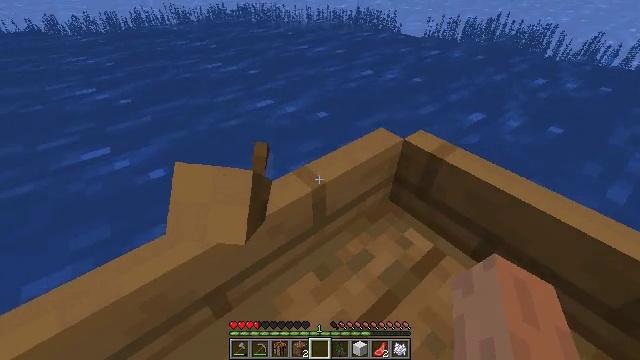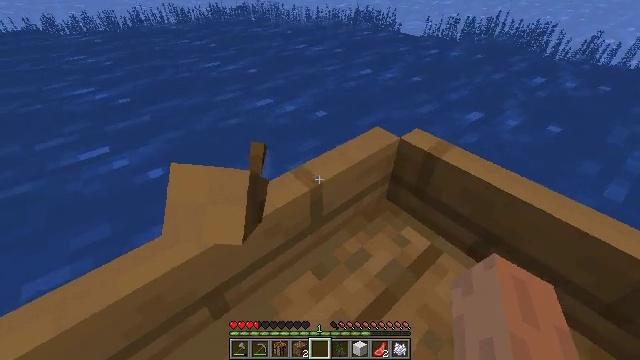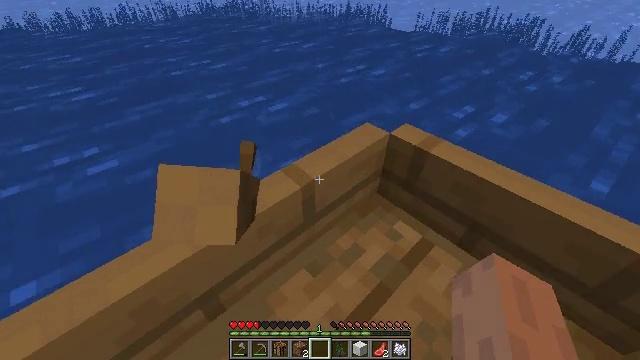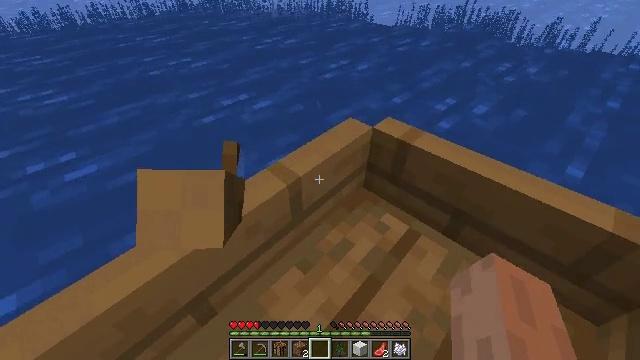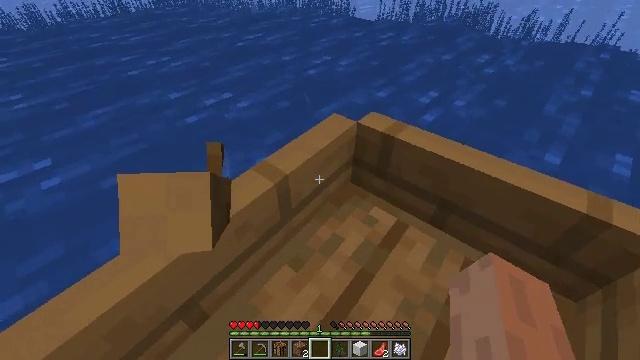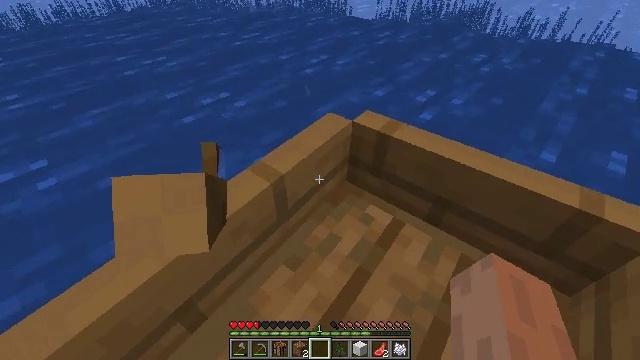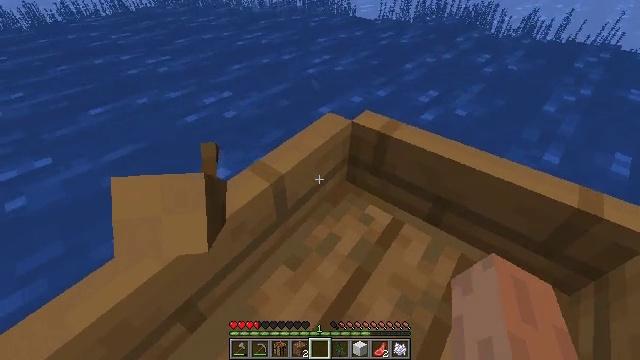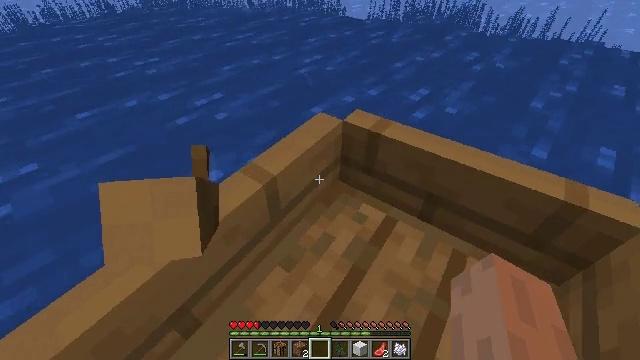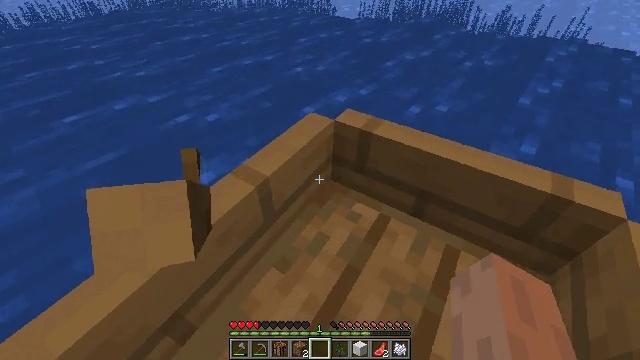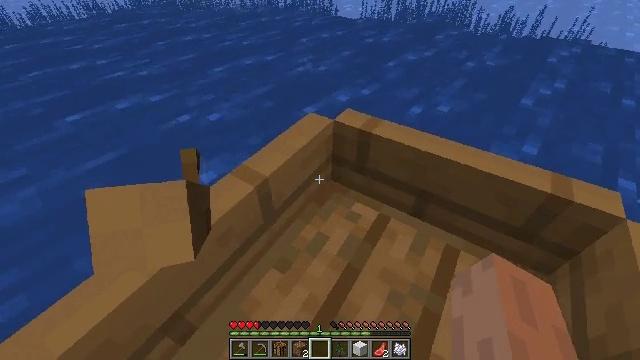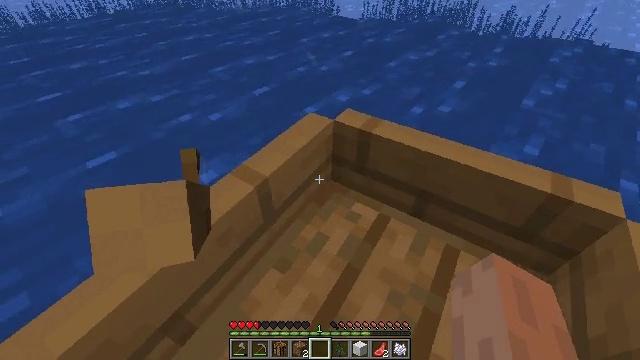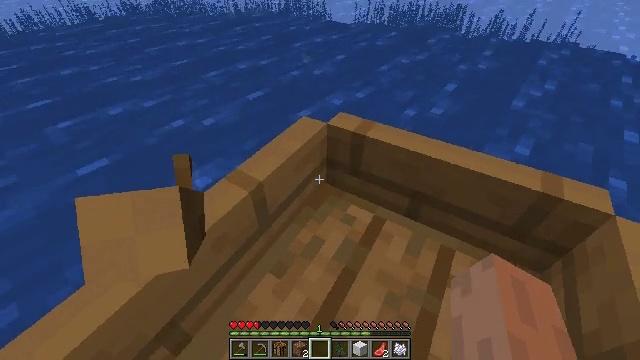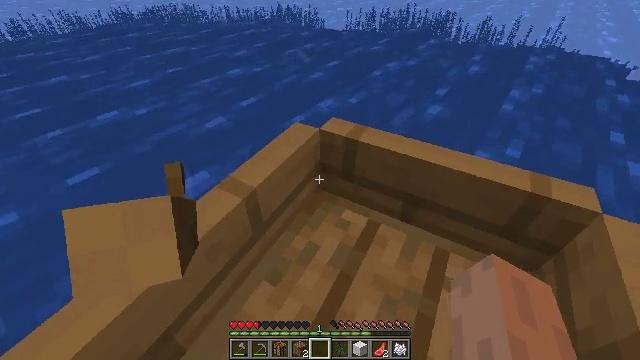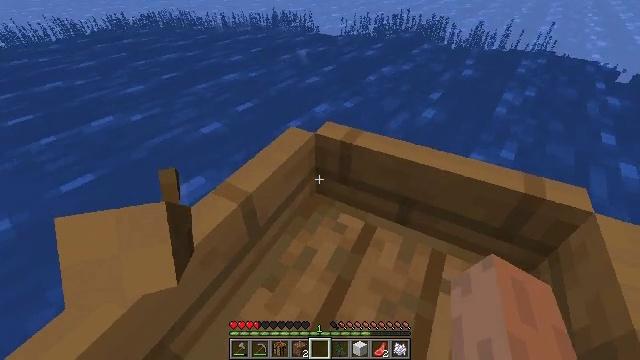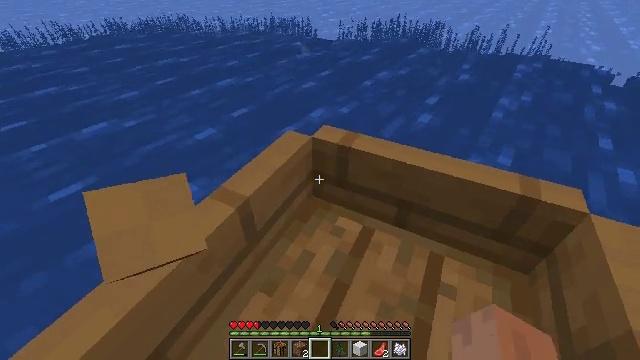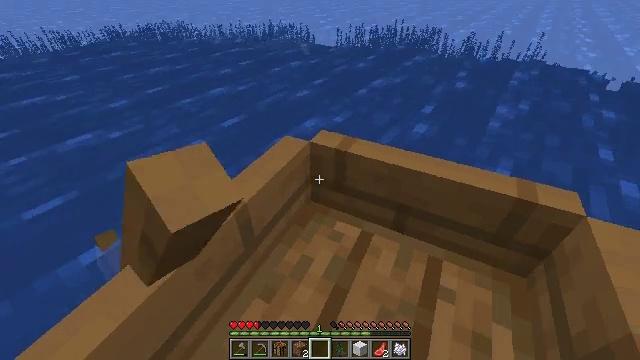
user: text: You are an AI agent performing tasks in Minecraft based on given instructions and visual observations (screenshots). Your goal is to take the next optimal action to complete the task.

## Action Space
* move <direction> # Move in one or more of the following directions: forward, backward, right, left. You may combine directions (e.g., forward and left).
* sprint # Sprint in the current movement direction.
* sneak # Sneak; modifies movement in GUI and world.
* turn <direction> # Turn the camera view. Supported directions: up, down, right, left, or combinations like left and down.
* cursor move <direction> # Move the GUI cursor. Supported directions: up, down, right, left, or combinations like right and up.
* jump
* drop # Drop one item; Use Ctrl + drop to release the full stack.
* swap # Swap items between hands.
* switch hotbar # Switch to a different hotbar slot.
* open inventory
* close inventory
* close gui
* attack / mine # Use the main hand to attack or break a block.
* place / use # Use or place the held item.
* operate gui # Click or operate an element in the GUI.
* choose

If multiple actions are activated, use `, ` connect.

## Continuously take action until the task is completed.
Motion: motion action
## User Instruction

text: Mine the jungle stairs from a structure.
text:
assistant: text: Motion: no_op
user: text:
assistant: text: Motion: turn right
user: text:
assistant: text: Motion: turn right
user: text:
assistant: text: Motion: turn right
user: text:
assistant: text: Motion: turn right
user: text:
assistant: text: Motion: no_op
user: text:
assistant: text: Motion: turn right
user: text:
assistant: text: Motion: turn right
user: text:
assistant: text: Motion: no_op
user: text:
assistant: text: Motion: no_op
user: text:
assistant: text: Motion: turn right
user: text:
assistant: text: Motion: turn right and up
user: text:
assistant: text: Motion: move forward, turn right
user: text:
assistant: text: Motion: move forward
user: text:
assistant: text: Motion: move forward, turn up
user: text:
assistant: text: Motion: move forward, turn up
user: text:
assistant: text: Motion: move forward, turn up
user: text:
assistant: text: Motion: move forward, turn up
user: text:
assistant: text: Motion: move forward, turn up
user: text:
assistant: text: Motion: move forward, sprint, turn up
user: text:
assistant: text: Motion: move forward, sprint, turn up
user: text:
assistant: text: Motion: move forward, sprint
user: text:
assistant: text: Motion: move forward, sprint
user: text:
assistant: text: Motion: move forward, sprint
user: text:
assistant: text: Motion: move forward, sprint
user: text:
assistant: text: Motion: move forward, sprint
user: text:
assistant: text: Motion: move forward, sprint
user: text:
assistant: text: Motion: move forward, sprint
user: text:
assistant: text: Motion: move forward, sprint
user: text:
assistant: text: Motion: move forward and move left, sprint